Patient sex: M
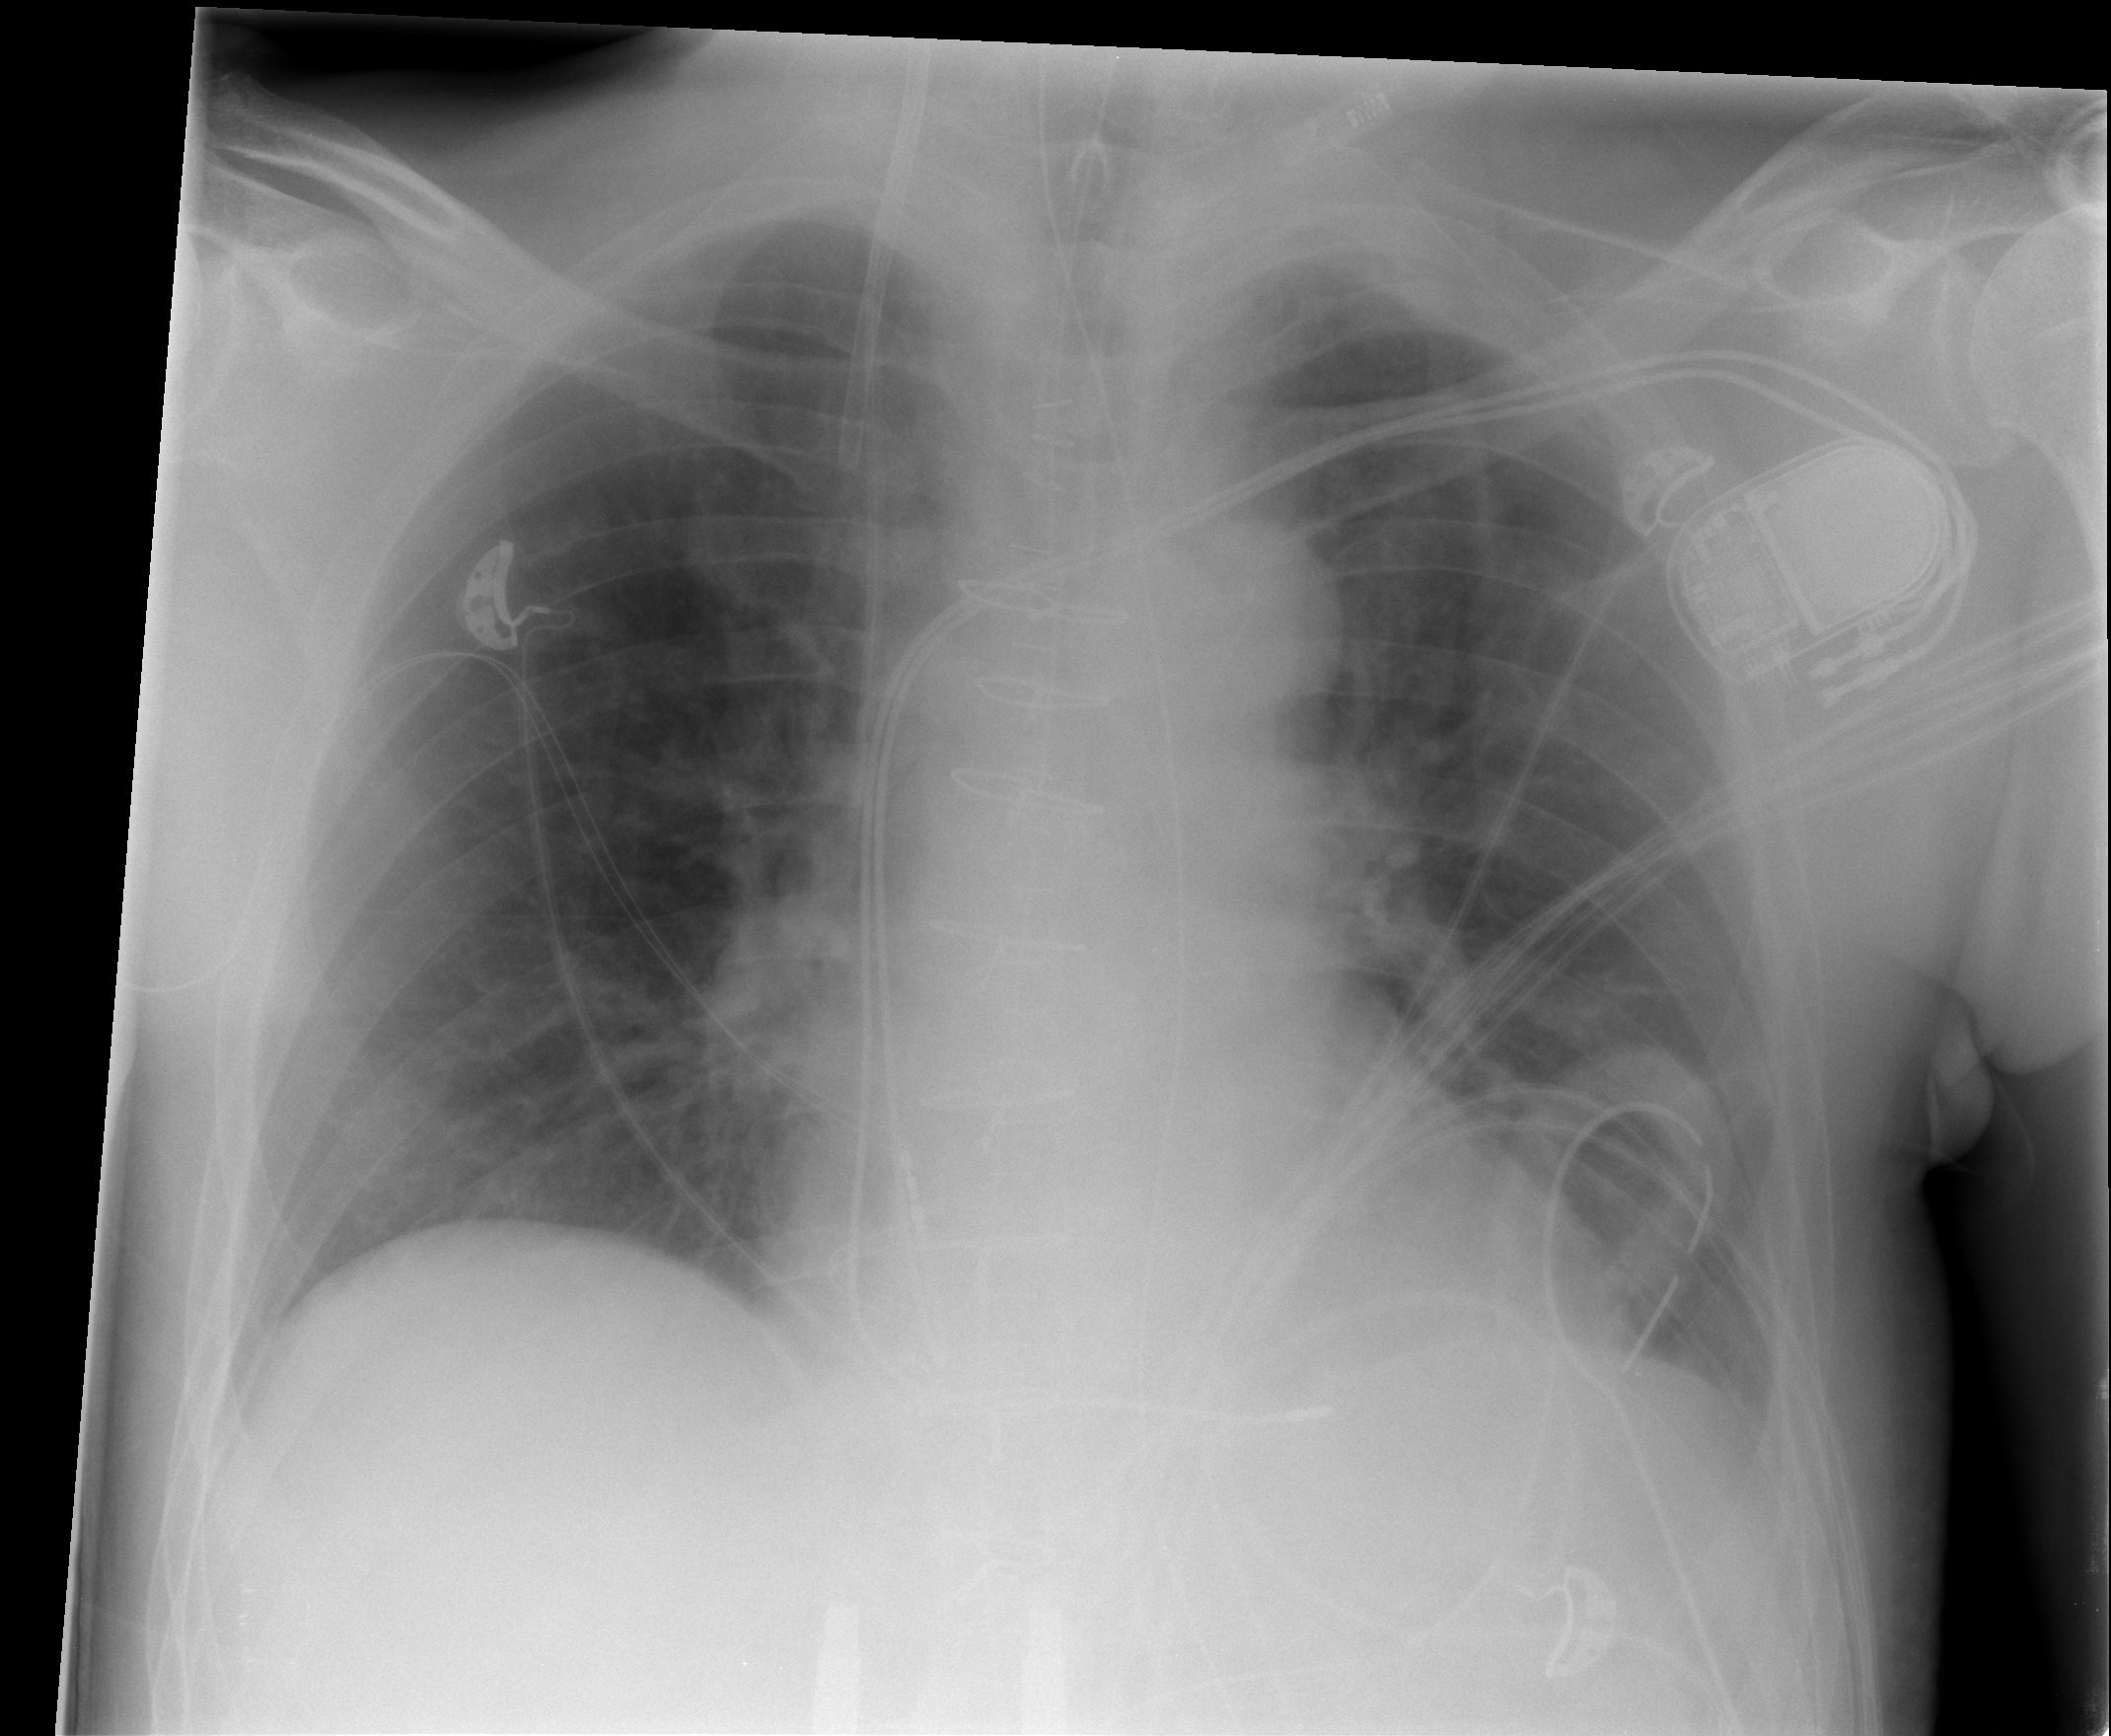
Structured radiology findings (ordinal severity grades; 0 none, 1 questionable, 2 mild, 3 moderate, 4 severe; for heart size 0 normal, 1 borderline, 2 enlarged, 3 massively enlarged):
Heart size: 0
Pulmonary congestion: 0
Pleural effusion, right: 0
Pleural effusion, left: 0
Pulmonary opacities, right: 0
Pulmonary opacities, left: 0
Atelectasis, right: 0
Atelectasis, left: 1